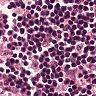
Metastatic tissue present: no